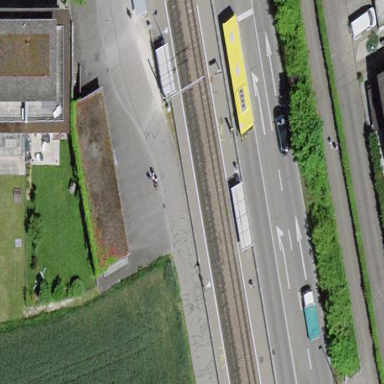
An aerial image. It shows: Platform for public transport with shelter. It is tram platform.